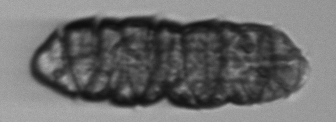
Label: Margalefidinium